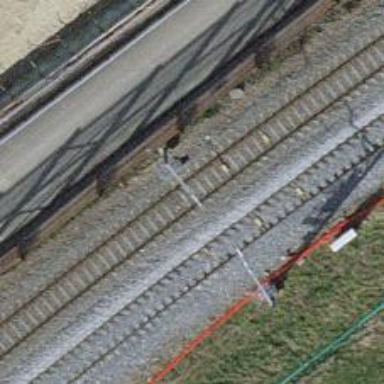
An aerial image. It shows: Railway signal.